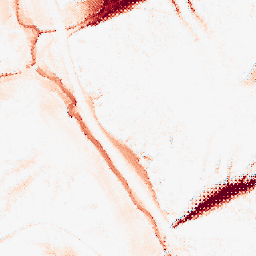
Category: morphological
Decomposition family: tophat
Decomposition parameters: size: 20
mode: black
Upsampling method: regularized
Upsampling parameters: scale: 2
lambda_reg: 0.1
Upsampling scale: 2